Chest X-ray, PA view. Patient: 33 years old, sex M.
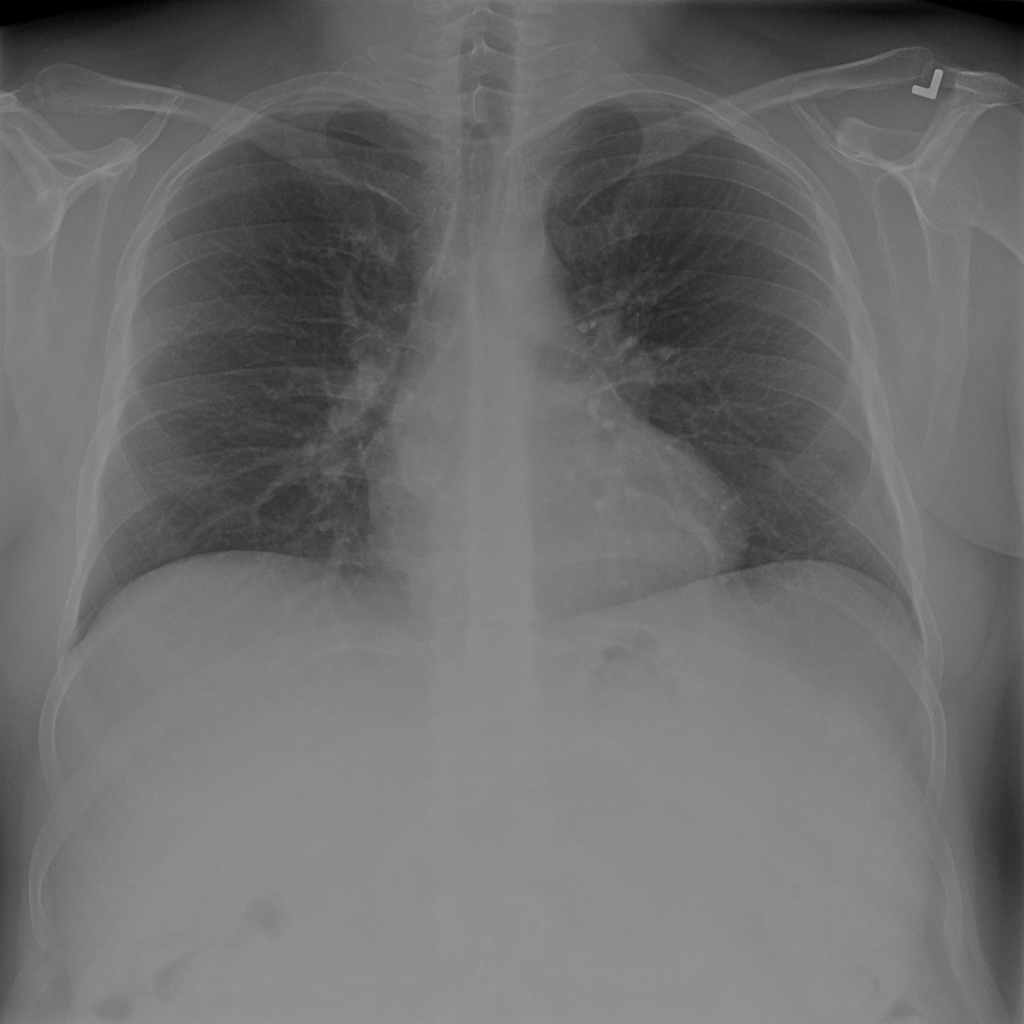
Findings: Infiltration